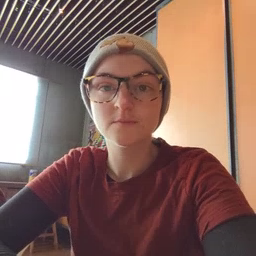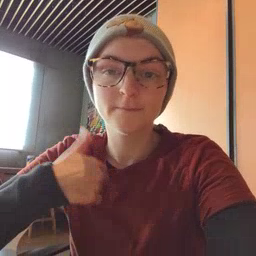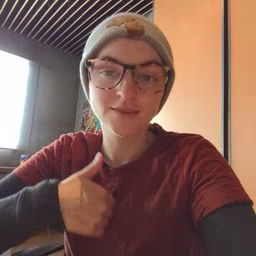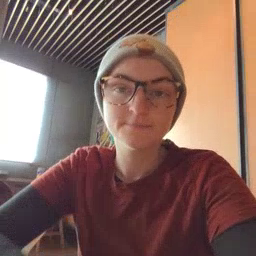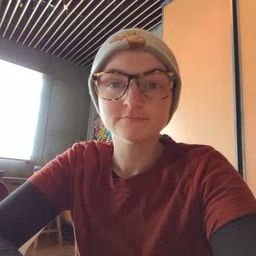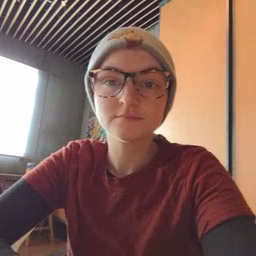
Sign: bath